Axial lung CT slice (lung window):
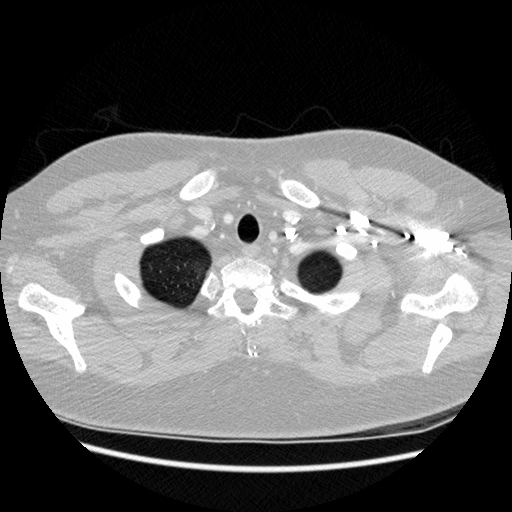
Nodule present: no